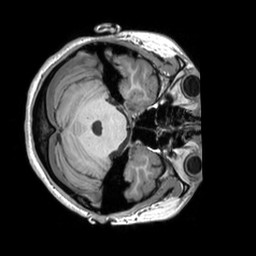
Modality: T1w
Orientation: axial
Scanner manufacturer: siemens
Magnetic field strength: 3 T
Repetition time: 2.53 s
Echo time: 0.00298 s